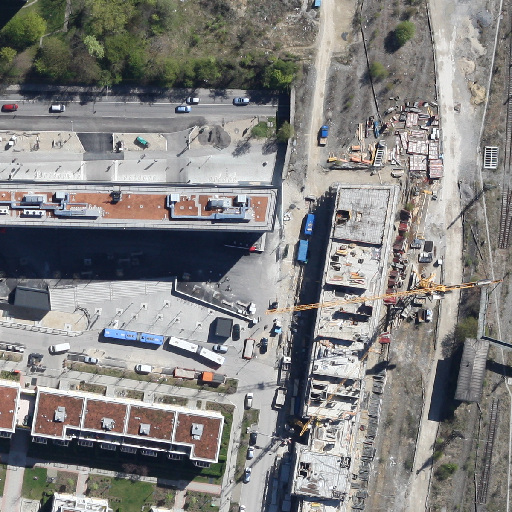
Referring expression: light-duty vehicle in the parking area